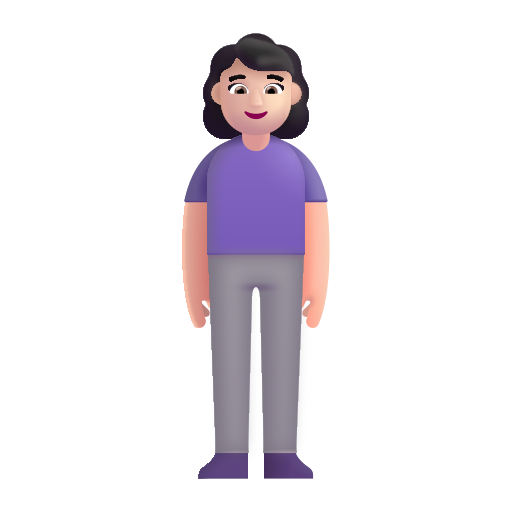
woman standing color light